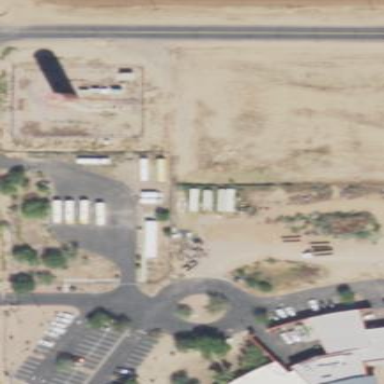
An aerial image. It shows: Industrial depot with fence around it.